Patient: sex F, age 41
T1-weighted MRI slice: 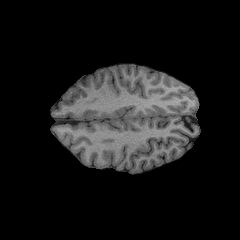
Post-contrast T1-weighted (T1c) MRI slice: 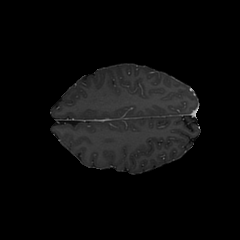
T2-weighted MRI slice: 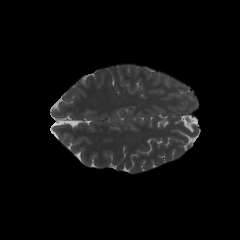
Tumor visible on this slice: no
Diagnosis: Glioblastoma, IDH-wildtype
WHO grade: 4